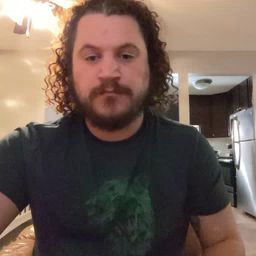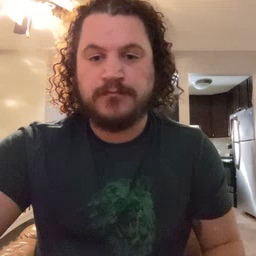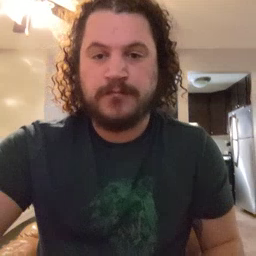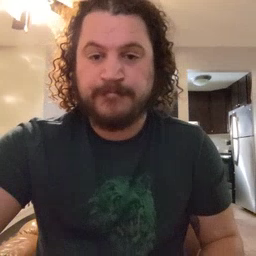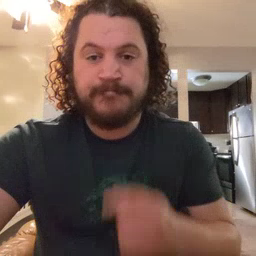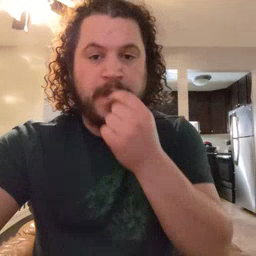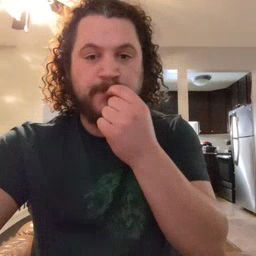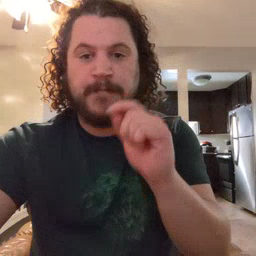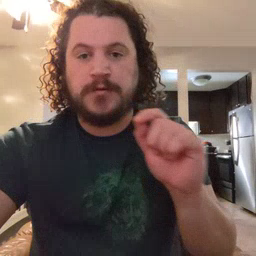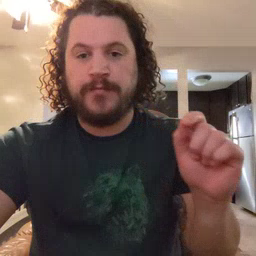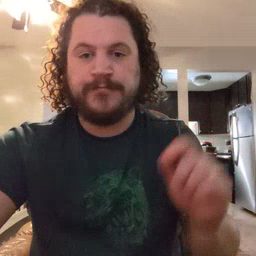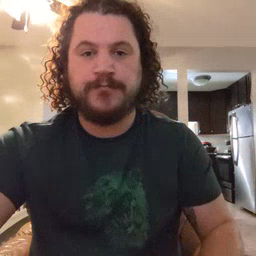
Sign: pencil